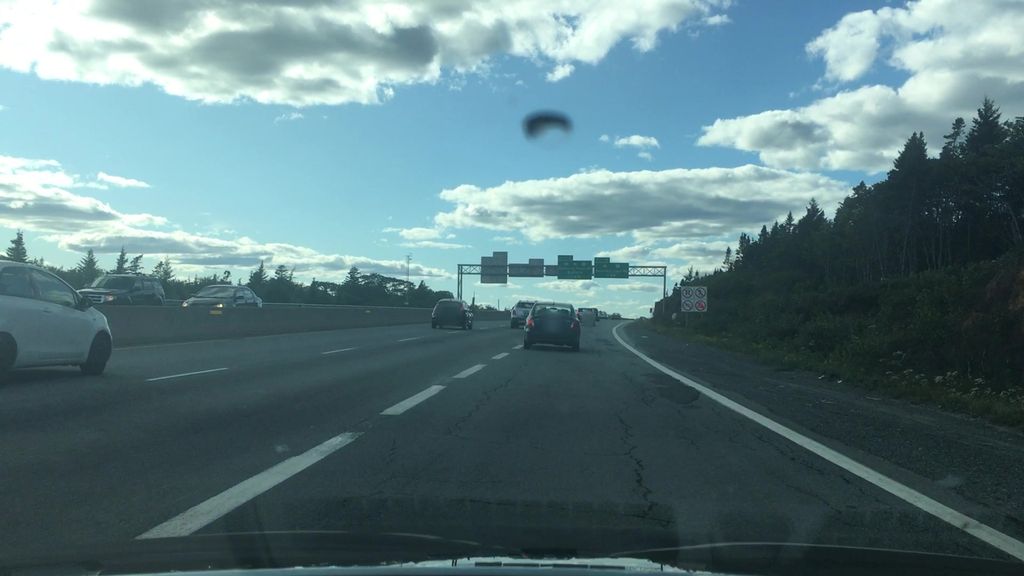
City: halifax